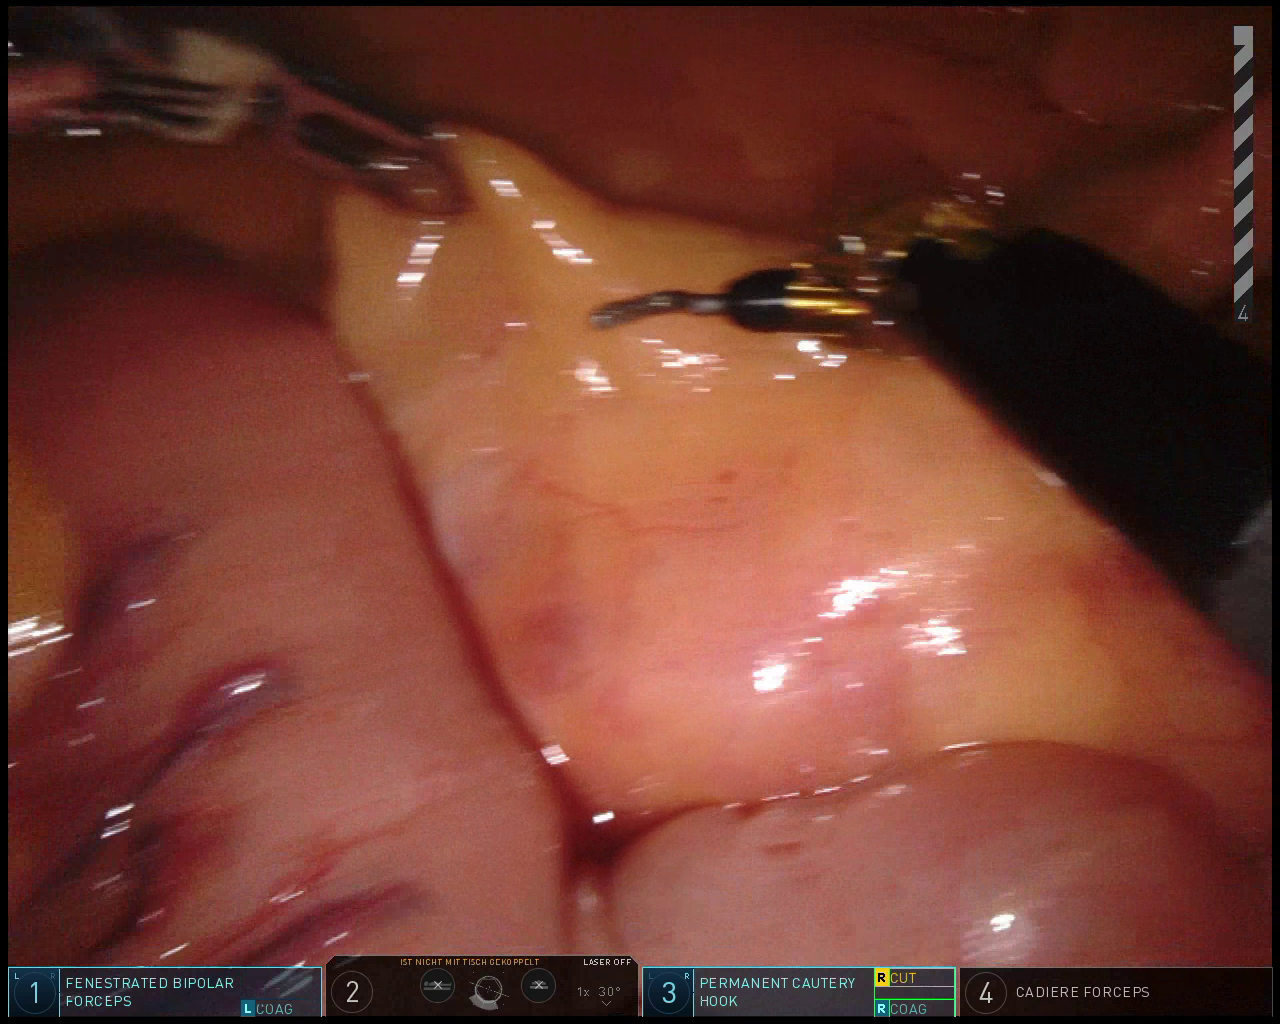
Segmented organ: small_intestine
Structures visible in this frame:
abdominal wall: yes
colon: no
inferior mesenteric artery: no
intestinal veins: no
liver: no
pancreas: no
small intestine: yes
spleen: no
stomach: no
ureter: no
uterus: no
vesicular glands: no